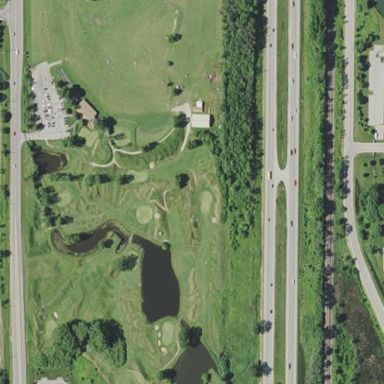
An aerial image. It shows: Golf course surrounded by greenery.